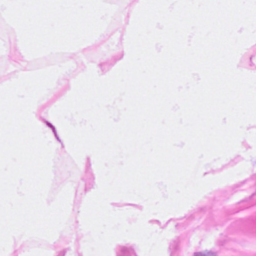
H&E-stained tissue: Breast